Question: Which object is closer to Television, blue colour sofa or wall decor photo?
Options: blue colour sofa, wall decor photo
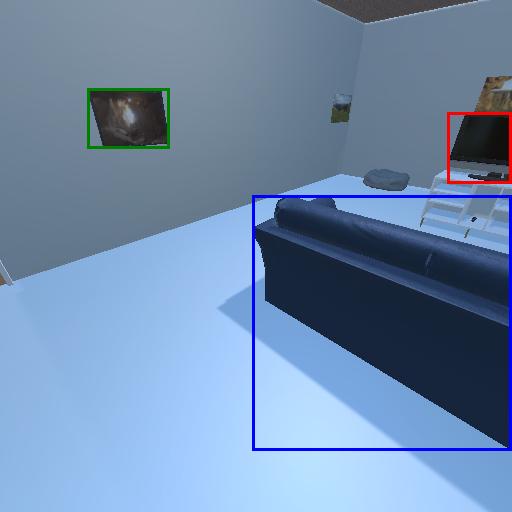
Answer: blue colour sofa